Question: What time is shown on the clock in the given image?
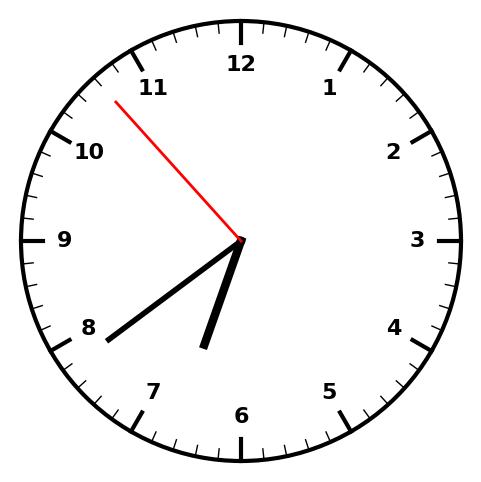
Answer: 06:38:53